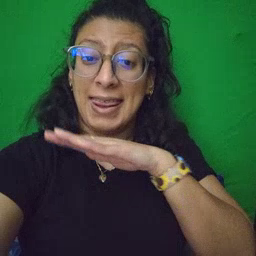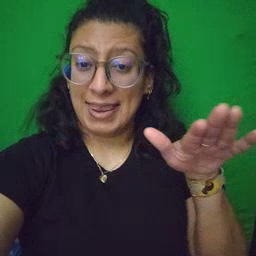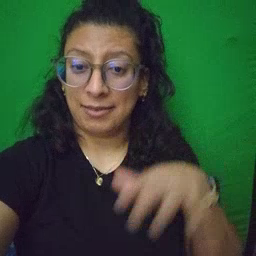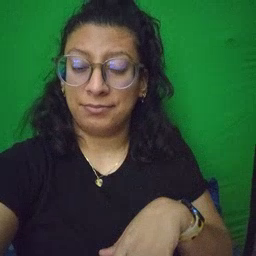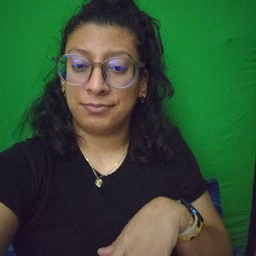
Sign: clean